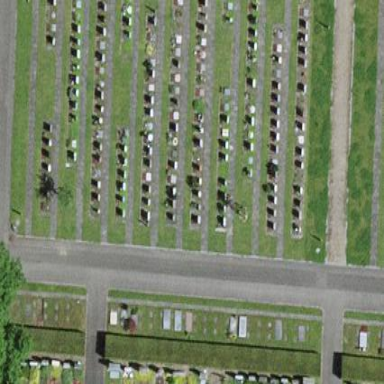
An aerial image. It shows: Graveyard.